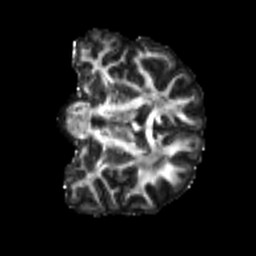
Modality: FA
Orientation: coronal
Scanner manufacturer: siemens
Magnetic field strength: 3 T
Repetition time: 4 s
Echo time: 0.0594 s